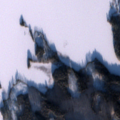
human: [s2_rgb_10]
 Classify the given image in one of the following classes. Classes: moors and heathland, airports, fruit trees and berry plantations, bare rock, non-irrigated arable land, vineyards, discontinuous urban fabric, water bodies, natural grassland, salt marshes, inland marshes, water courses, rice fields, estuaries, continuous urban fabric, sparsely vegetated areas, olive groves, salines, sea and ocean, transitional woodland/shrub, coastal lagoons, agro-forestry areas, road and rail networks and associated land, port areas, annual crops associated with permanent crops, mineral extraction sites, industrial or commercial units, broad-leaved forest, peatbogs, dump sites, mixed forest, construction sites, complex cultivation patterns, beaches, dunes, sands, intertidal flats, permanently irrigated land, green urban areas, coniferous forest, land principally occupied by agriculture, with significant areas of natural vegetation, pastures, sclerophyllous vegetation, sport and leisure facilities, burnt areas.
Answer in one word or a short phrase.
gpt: broad-leaved forest, mixed forest, water bodies